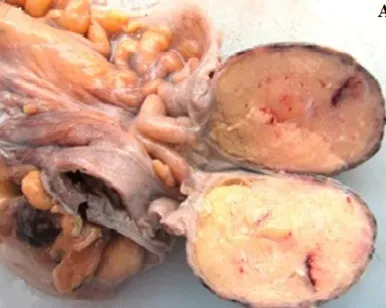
Gross examination showing a round pedunculated colonic lipoma measuring 6cm.
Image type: medical_photograph (other_medical_photograph)